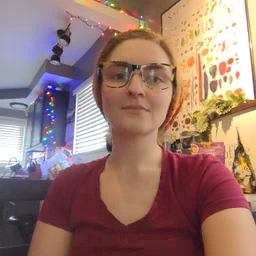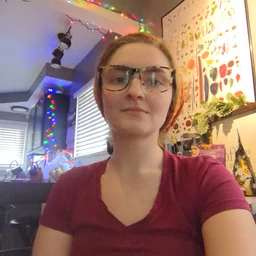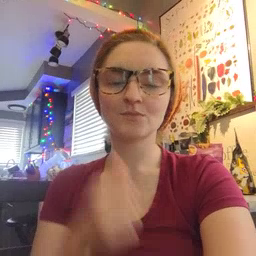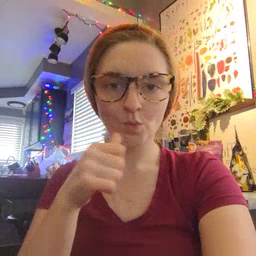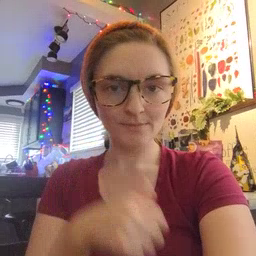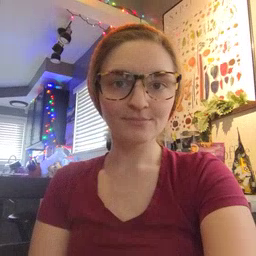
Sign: girl